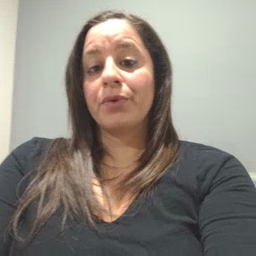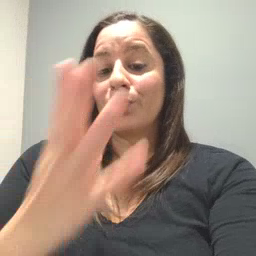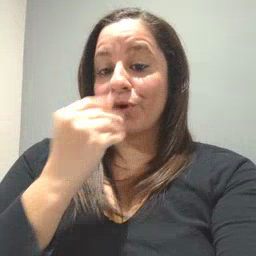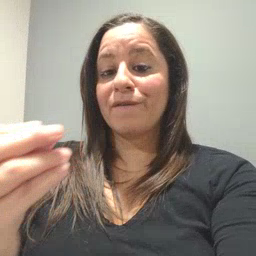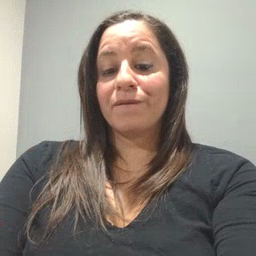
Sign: wolf